Question: Someone can help me please?
[menu and page]

I've tried find_element_by:
: I can't find which is the correct id index;
: its xpath change every page refresh;
brought the menu above;
no such element: Unable to locate element;
no such element: Unable to locate element;
no such element: Unable to locate element
Someone has any idea?
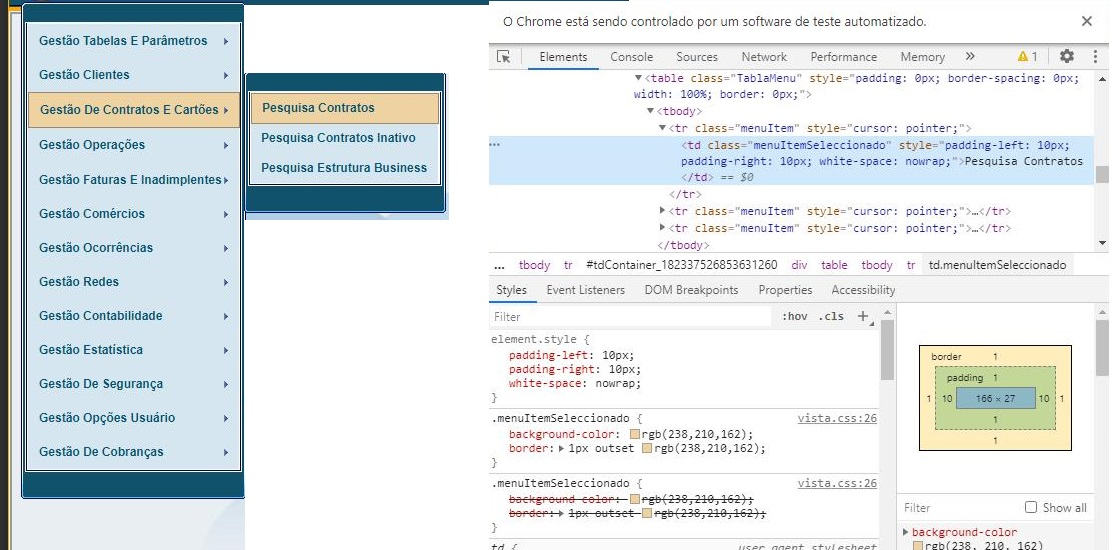
Answer: Based on the provided page source the XPath for submenu could be like:
'''
"//td[contains(text(), 'Pesquisa Contratos')]"
'''
and in order to click it you have to:
- 1 Click (or hover) the parent menuThere might be a better way to locate the menu item, but you can try to use the
partial text:to click:'''
WebDriverWait(driver, 5).until(EC.element_to_be_clickable((By.XPATH,
"//*[contains(text(), 'De Contratos E Cart')]"))).click()
'''
to hover:'''
menu_item = WebDriverWait(driver, 5).until(EC.visibility_of_element_located((By.XPATH,
"//*[contains(text(), 'De Contratos E Cart')]")))
ActionChains(driver).move_to_element(menu_item ).perform()
'''
- 2 Wait for the submenu element to be clickable and click it'''
WebDriverWait(driver, 5).until(EC.element_to_be_clickable((By.XPATH,
"//td[contains(text(), 'Pesquisa Contratos')]"))).click()
'''
---
'''
from selenium.webdriver.common.by import By
from selenium.webdriver import ActionChains
from selenium.webdriver.support import expected_conditions as EC
from selenium.webdriver.support.wait import WebDriverWait
'''